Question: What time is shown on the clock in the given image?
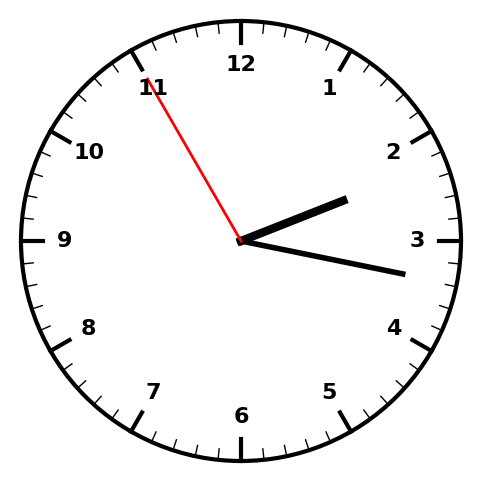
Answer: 02:16:55